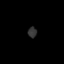
Tissue: lung
Cell type: Epithelial cells
Senescence score: 0.191
Nuclear area (px): 94
Mean DAPI intensity: 49.064